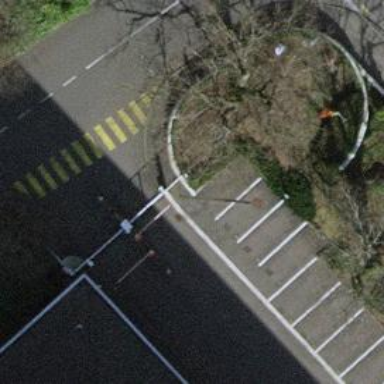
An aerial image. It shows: Lift gate barrier.